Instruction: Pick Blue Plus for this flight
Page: flights
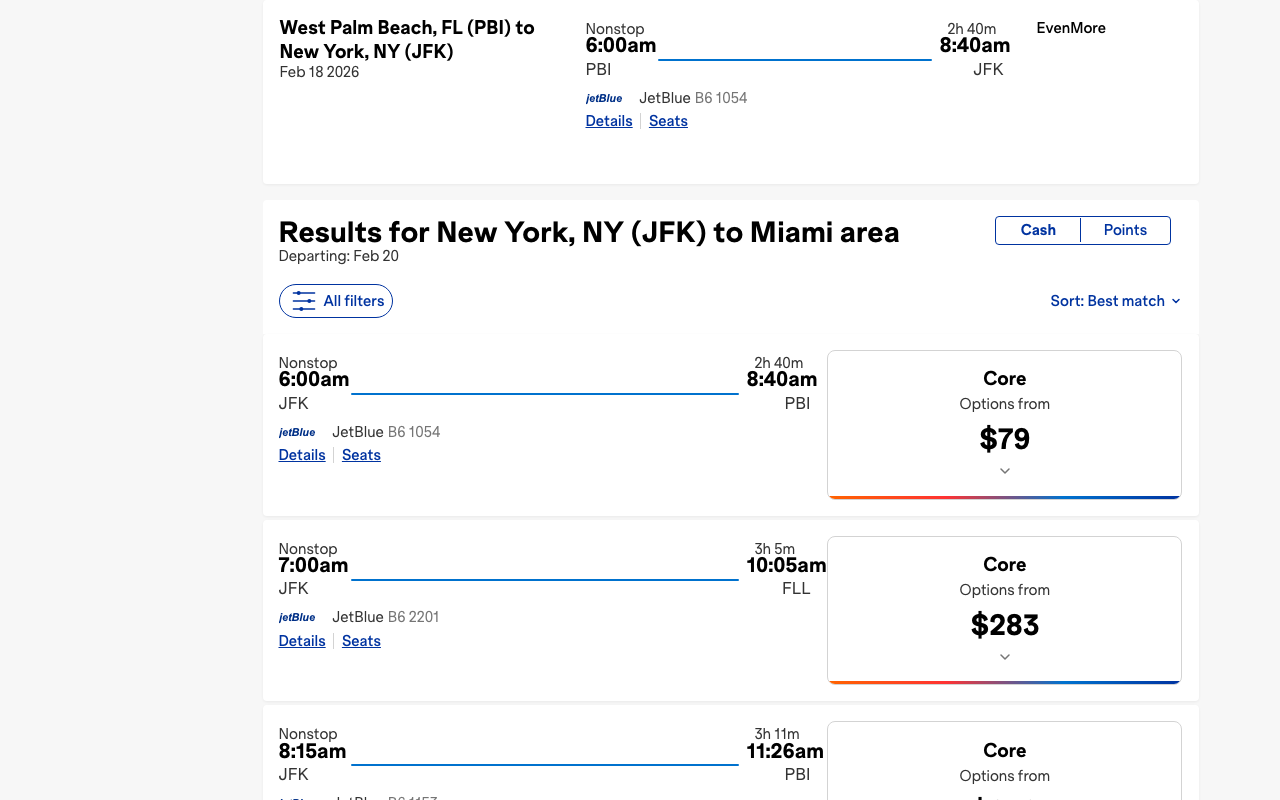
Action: click